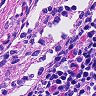
Metastatic tissue present: no